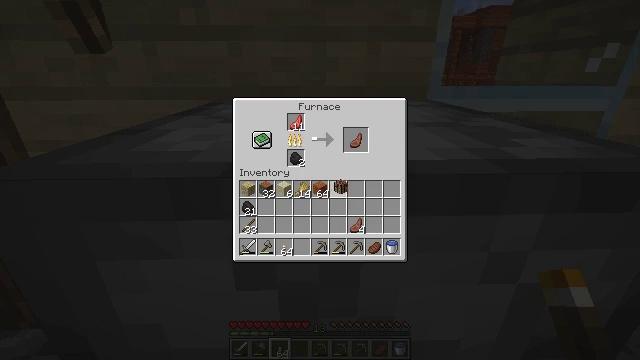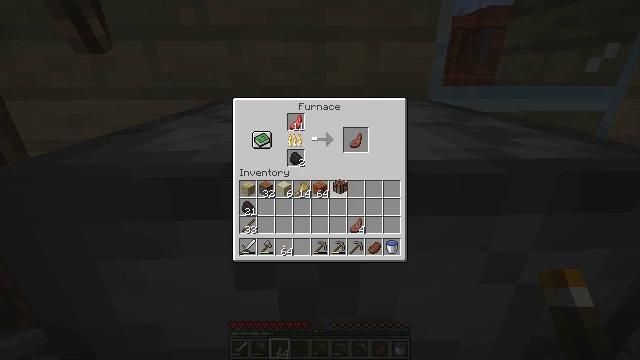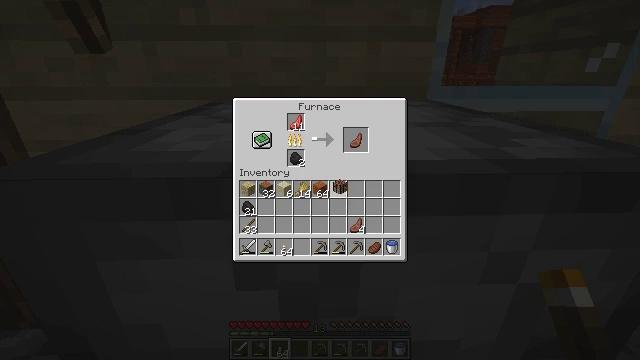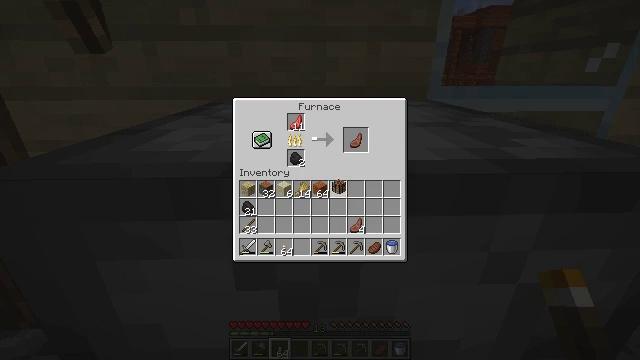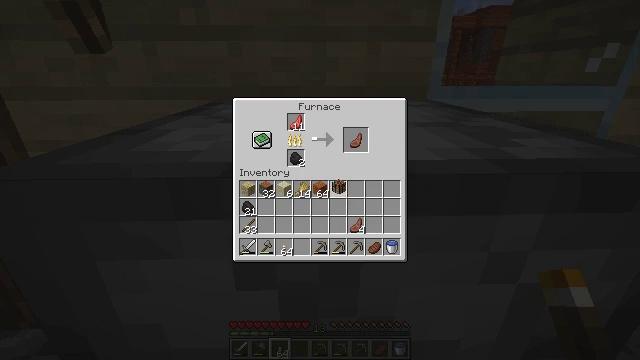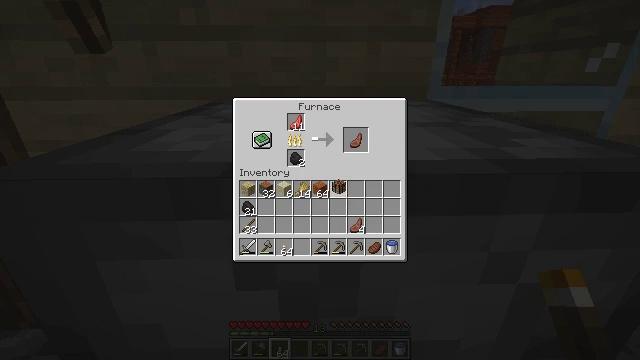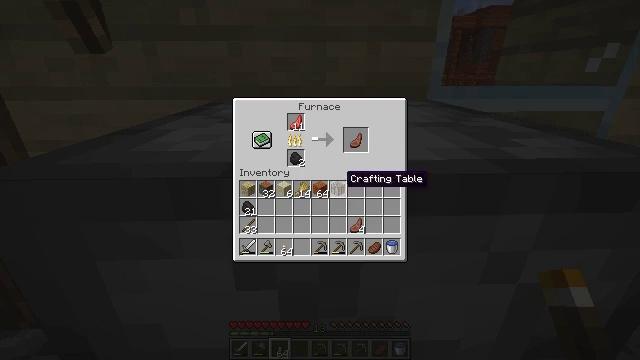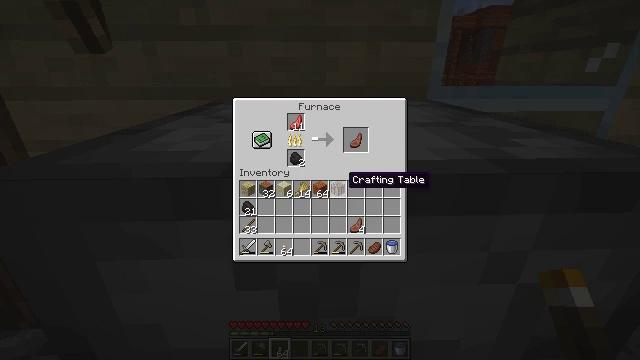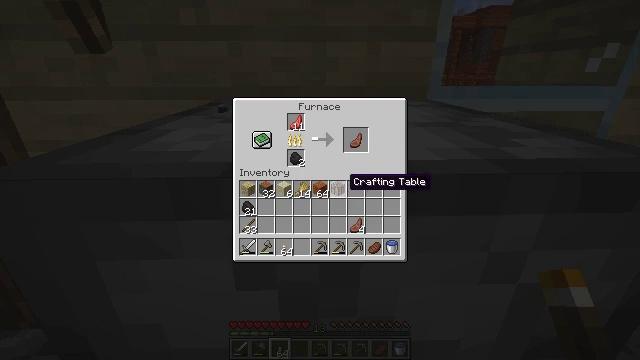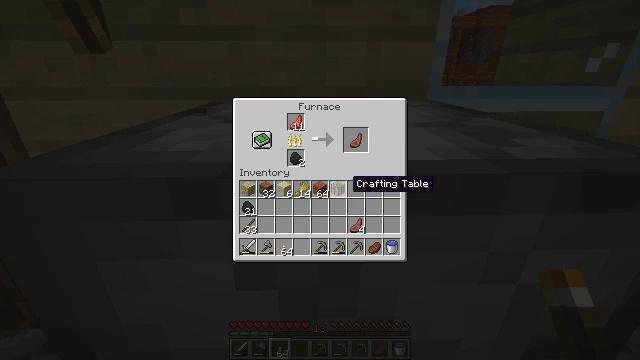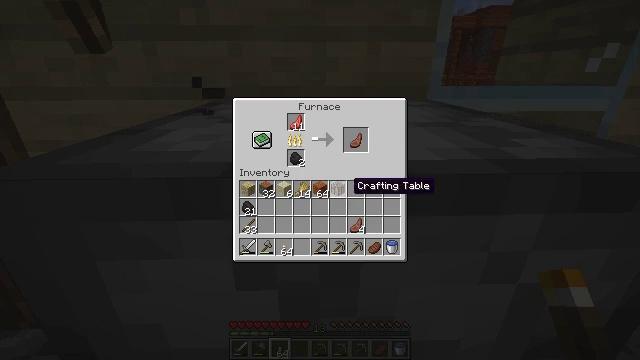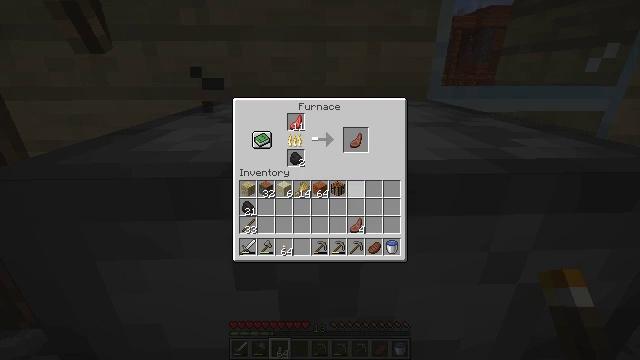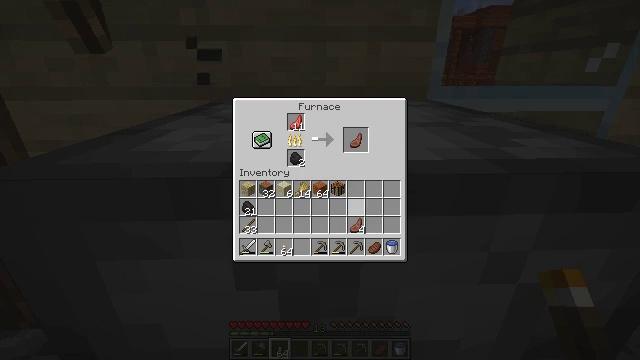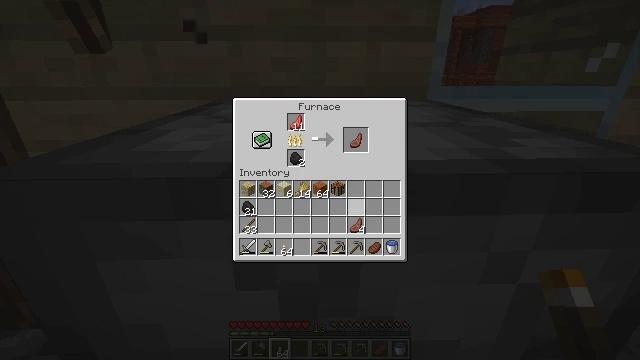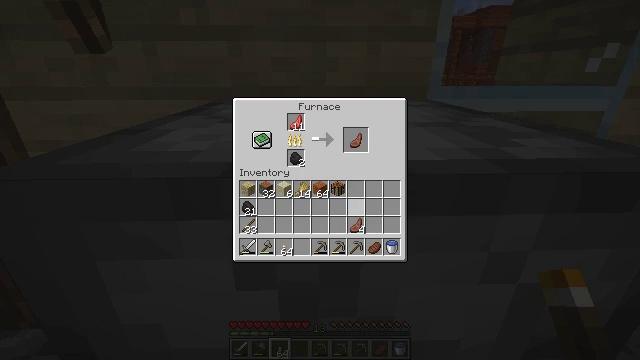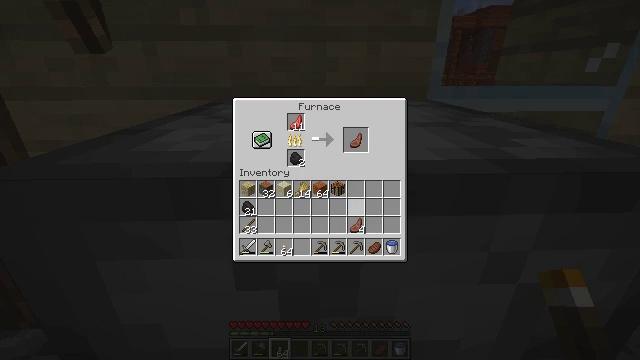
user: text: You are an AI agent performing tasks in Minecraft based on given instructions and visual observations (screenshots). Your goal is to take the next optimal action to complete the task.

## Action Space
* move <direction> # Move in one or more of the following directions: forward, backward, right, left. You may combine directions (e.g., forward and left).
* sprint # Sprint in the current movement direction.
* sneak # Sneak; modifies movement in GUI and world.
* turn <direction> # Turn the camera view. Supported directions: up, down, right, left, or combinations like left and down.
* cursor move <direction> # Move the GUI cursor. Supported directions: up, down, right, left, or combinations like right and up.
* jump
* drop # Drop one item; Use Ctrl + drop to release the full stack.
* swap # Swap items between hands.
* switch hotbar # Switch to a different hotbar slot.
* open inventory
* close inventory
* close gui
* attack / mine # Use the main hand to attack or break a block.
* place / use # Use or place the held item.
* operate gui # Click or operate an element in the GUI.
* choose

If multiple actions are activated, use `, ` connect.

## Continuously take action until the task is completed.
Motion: motion action
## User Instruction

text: Remove the cobblestone slab with a tool.
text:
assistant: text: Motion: no_op
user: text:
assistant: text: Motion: no_op
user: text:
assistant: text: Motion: operate gui
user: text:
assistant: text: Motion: operate gui
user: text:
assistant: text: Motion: operate gui
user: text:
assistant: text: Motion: no_op
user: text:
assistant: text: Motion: no_op
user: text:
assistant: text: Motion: no_op
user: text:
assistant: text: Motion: no_op
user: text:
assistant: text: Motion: no_op
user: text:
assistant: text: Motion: no_op
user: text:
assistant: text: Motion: no_op
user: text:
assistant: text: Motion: no_op
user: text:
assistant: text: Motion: no_op
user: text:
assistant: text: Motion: cursor move down
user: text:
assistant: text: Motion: no_op
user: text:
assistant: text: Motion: cursor move down
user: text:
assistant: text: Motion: no_op
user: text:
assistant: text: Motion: no_op
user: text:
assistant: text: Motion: no_op
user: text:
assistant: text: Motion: no_op
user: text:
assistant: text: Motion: cursor move down
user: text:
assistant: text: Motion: no_op
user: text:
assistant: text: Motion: no_op
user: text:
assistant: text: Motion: no_op
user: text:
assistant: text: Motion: no_op
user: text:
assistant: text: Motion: no_op
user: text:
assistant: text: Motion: no_op
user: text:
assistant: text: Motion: no_op
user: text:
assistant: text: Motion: no_op